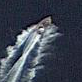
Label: civil